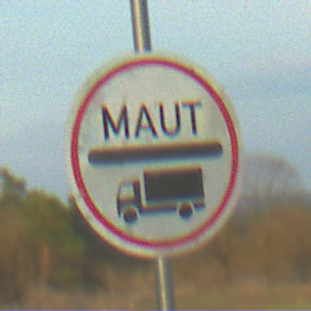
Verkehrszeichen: Mautpflicht
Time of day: SunriseSunset
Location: Outdoor (Nature)
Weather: PartlyCloudy
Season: NotSpecified
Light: Natural